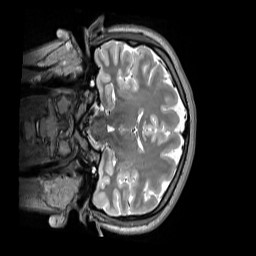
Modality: T2w
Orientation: coronal
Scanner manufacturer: siemens
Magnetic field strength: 3 T
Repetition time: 3.2 s
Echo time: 0.406 s